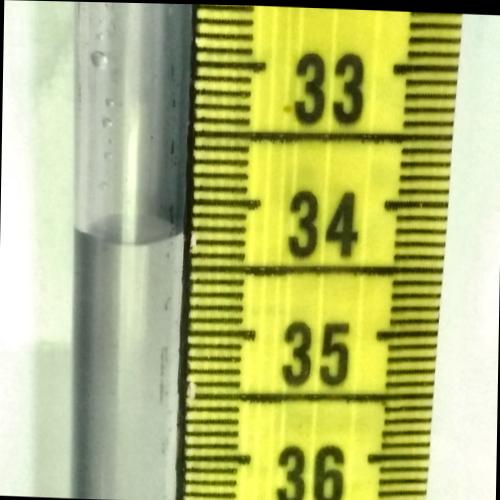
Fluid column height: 34.3 cm